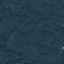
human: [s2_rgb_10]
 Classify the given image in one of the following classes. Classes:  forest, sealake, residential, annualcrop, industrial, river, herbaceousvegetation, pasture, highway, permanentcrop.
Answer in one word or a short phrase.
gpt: Forest